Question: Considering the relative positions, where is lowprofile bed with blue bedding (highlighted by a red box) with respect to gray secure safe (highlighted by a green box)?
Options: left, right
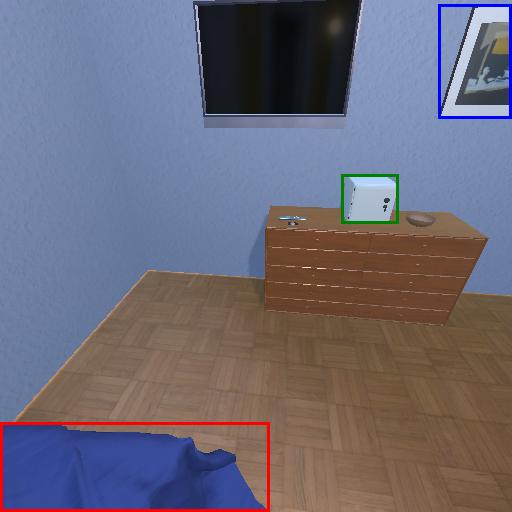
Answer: left